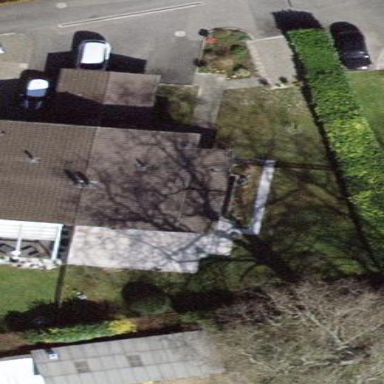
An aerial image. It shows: Simple house.